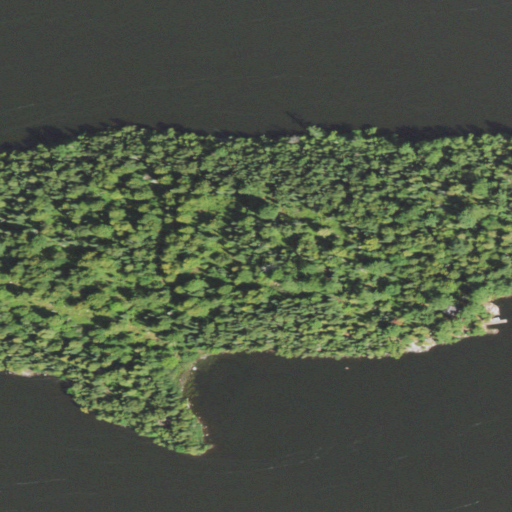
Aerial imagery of island in Minnesota named Goodwill Island containing open water, mixed forest, evergreen forest, deciduous forest, woody wetlands, herbaceous wetlands, and grassland